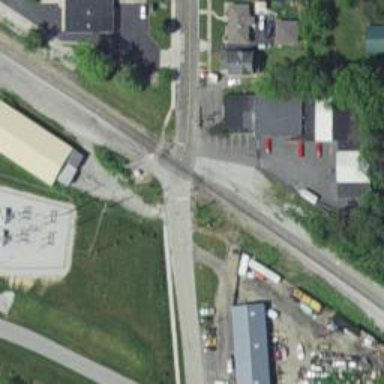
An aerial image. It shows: Crossing for the railway.